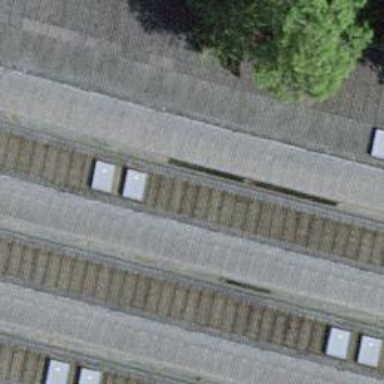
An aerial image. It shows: Service yard for tram railway with single track. The railway is electrified with contact line.